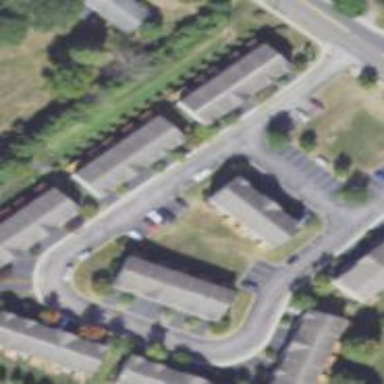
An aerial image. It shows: Neighborhood.